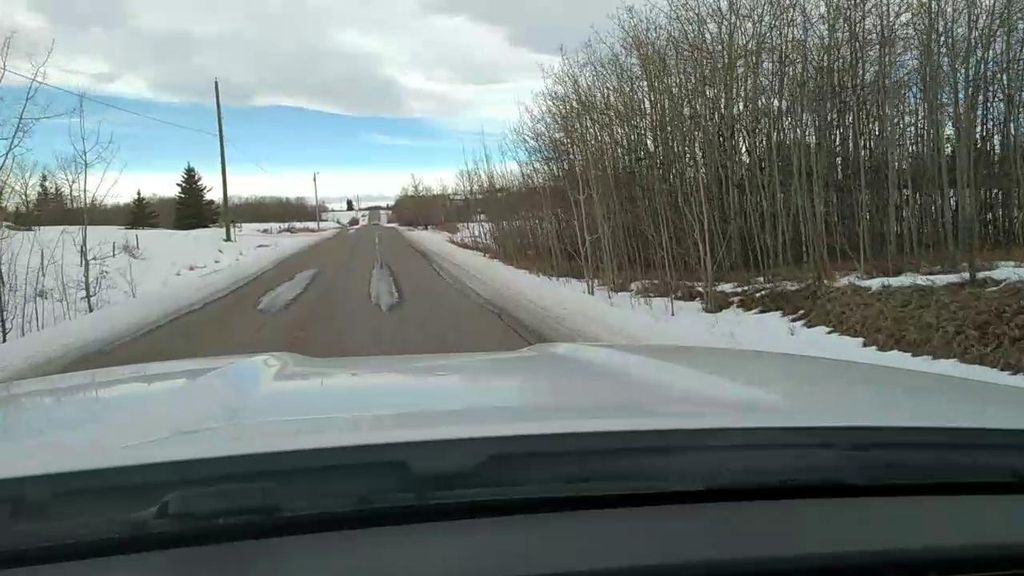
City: calgary